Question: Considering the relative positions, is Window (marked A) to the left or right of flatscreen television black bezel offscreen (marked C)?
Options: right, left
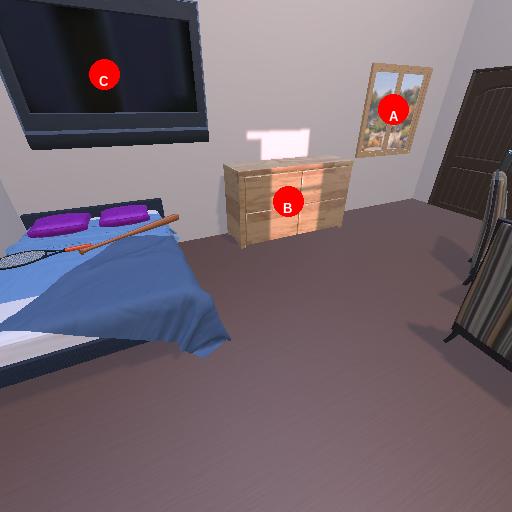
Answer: right